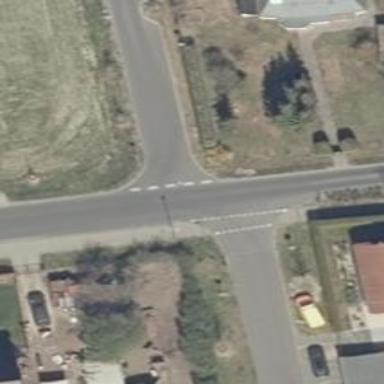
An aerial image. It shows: Road with "give way" sign.